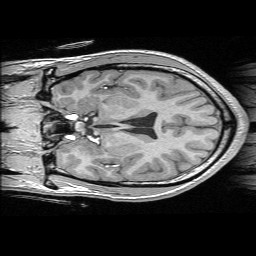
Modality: T1w
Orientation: coronal